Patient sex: M
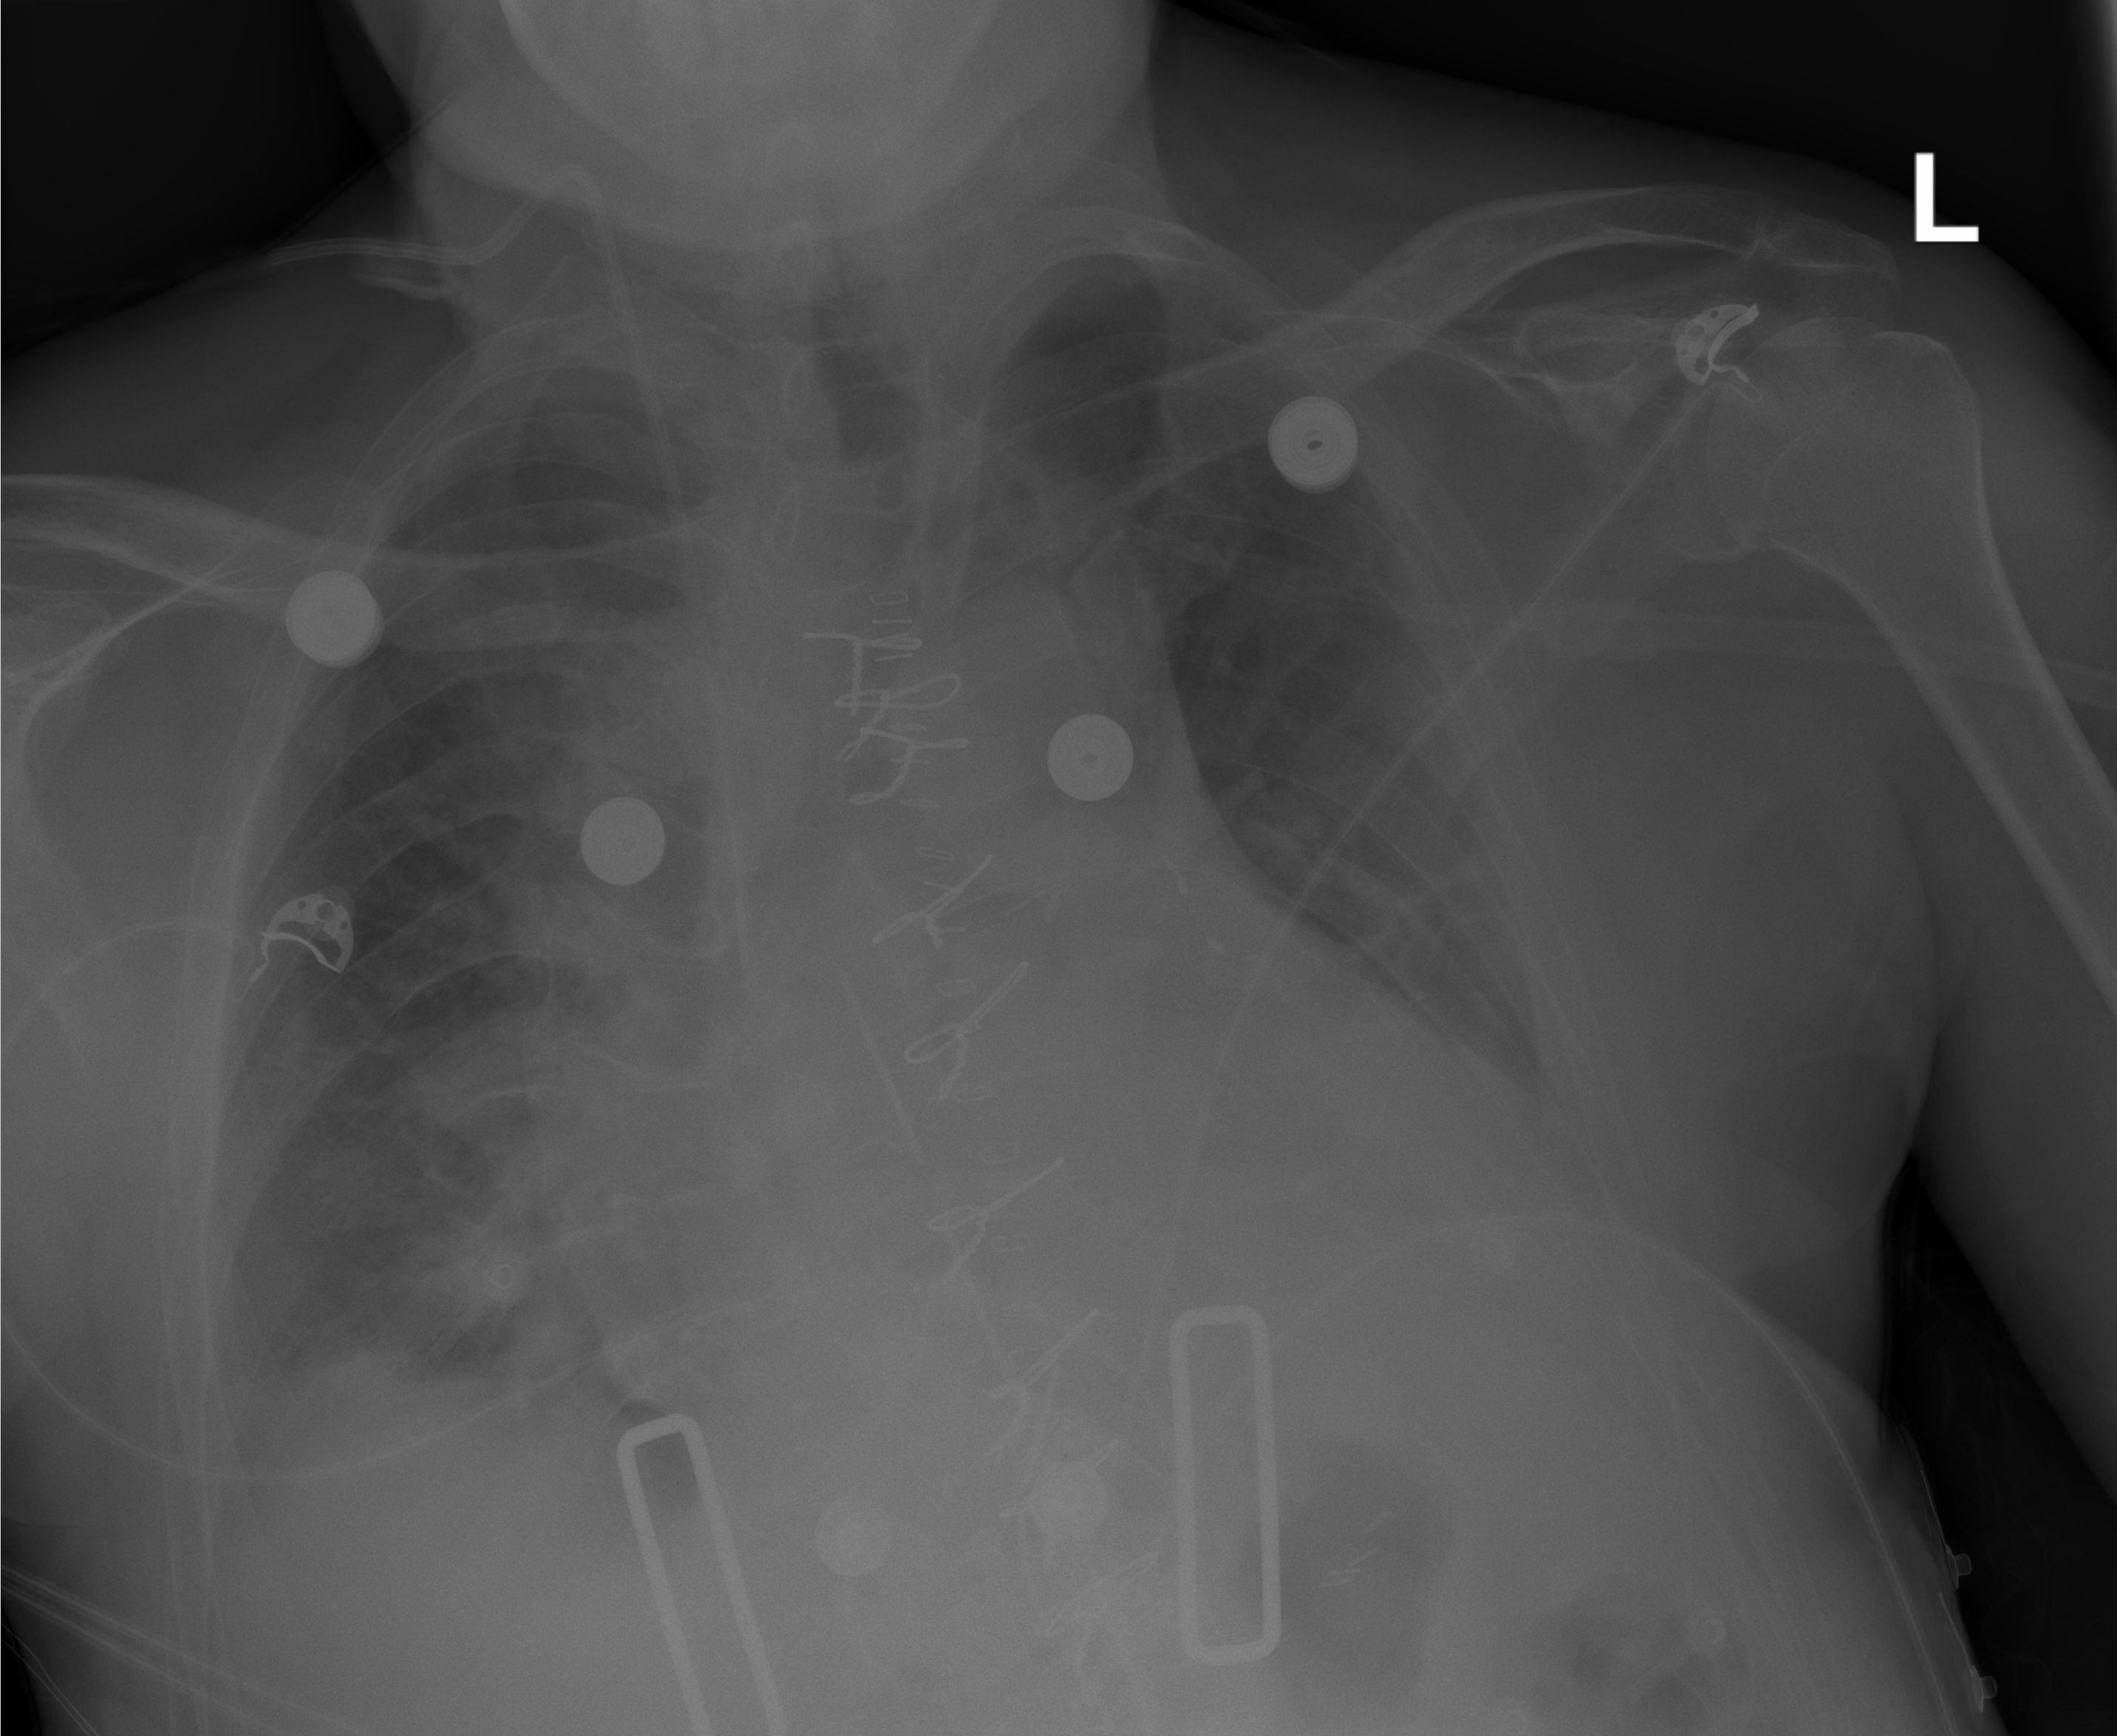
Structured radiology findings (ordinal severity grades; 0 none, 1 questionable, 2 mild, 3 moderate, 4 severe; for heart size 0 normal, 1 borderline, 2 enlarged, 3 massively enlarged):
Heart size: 2
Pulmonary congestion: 0
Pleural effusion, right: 2
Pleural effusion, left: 1
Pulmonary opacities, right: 0
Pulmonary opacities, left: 0
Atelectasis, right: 0
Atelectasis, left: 0